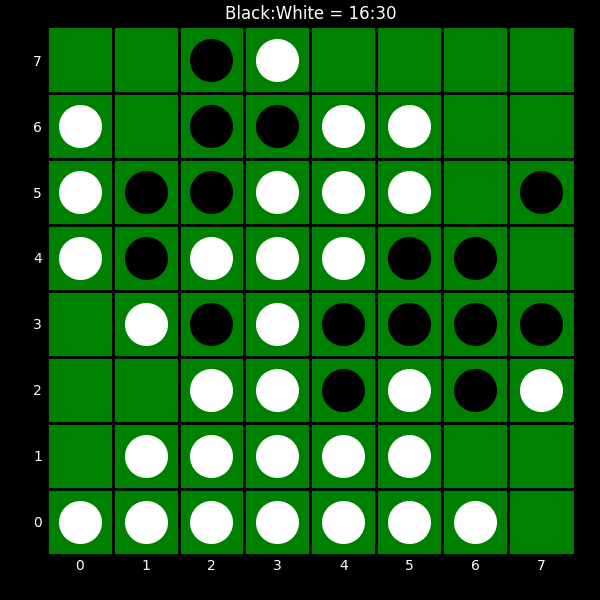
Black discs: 16
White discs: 30